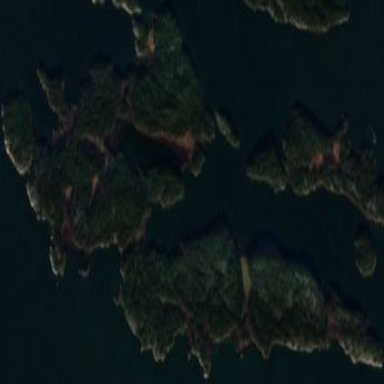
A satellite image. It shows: Island with natural coastline.